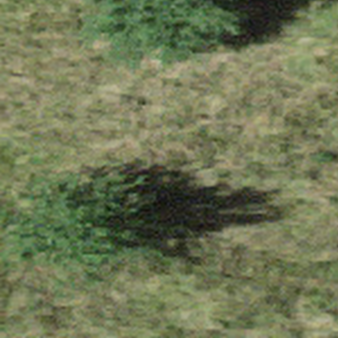
Label: other